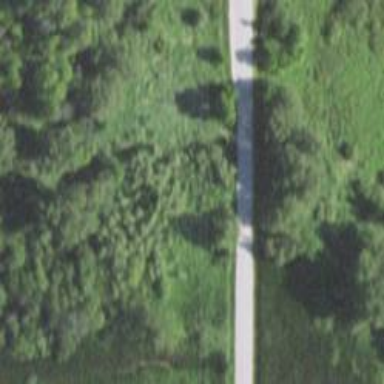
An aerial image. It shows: Culvert tunnel.